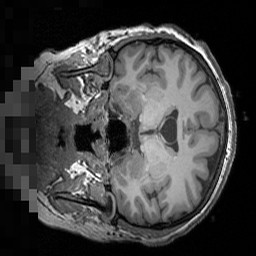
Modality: T1w
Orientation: coronal
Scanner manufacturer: siemens
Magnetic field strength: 3 T
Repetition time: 1.5 s
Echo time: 0.00291 s